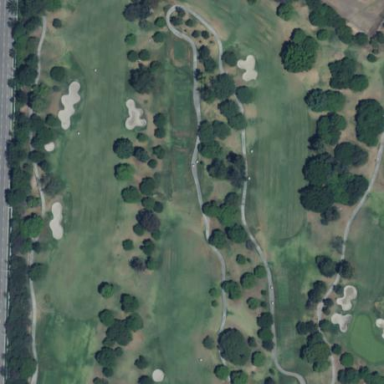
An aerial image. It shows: Golf fairway surrounded by grass.